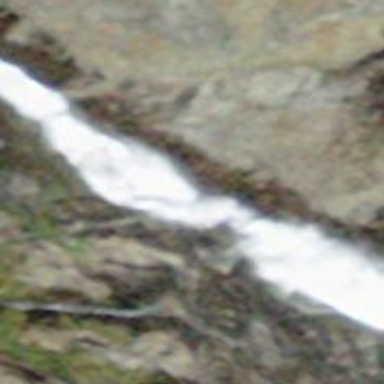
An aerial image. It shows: Beautiful waterfall in nature.